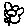
Label: flower